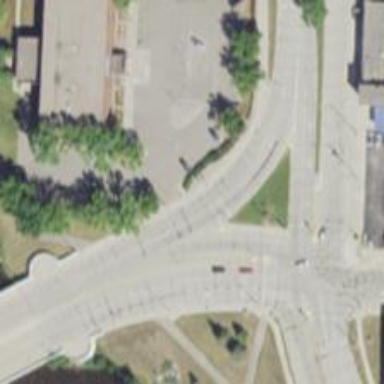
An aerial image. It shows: Marked crossing on footway.